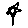
Label: flower